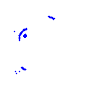
Particle: pion